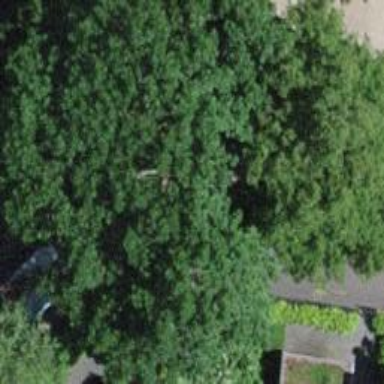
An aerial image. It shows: Broadleaved deciduous tree located in park.